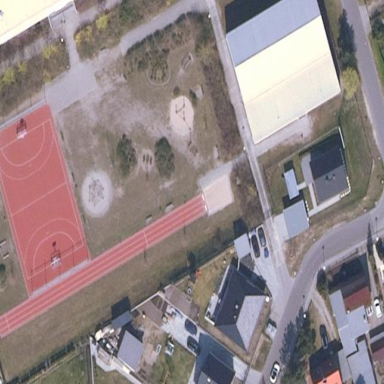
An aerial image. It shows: Track in leisure land.